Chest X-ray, AP view. Patient: 44 years old, sex M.
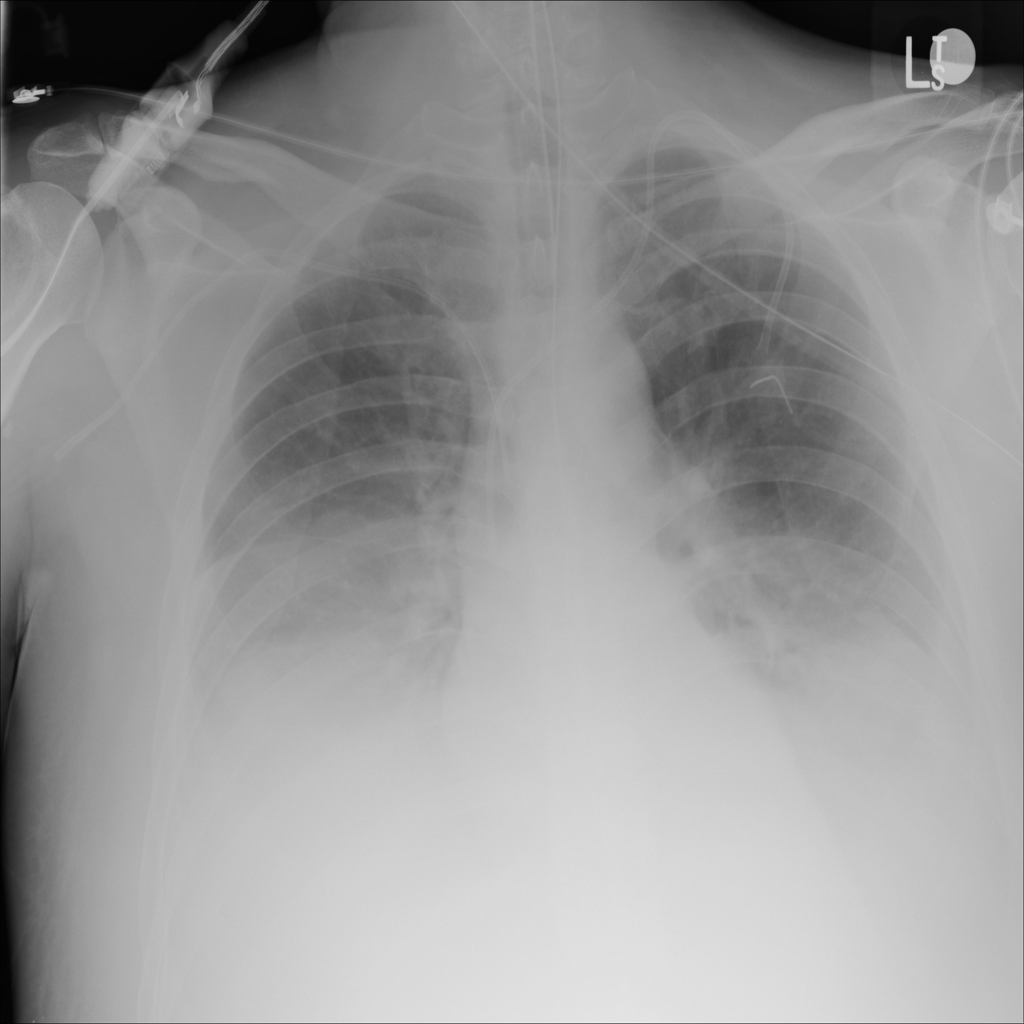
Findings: Atelectasis, Effusion